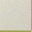
Piece: xx